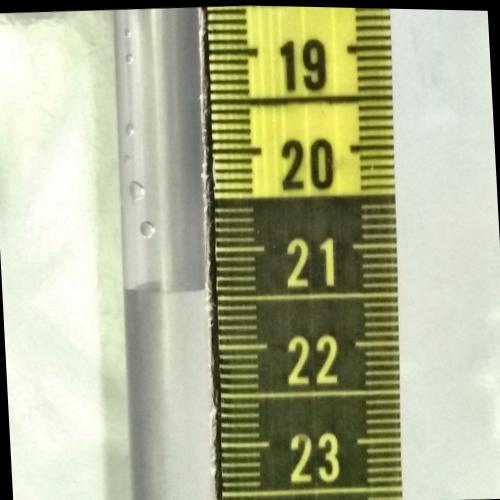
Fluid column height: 21.4 cm